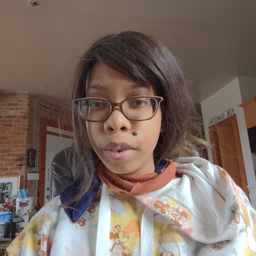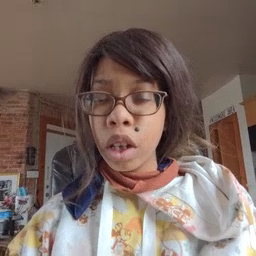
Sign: hungry